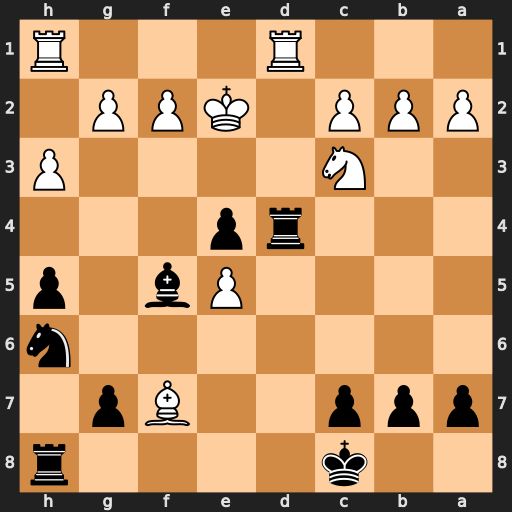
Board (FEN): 2k4r/ppp2Bp1/7n/4Pb1p/3rp3/2N4P/PPP1KPP1/3R3R
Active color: b
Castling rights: -
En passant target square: -
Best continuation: Rxd1 Rxd1 Nxf7